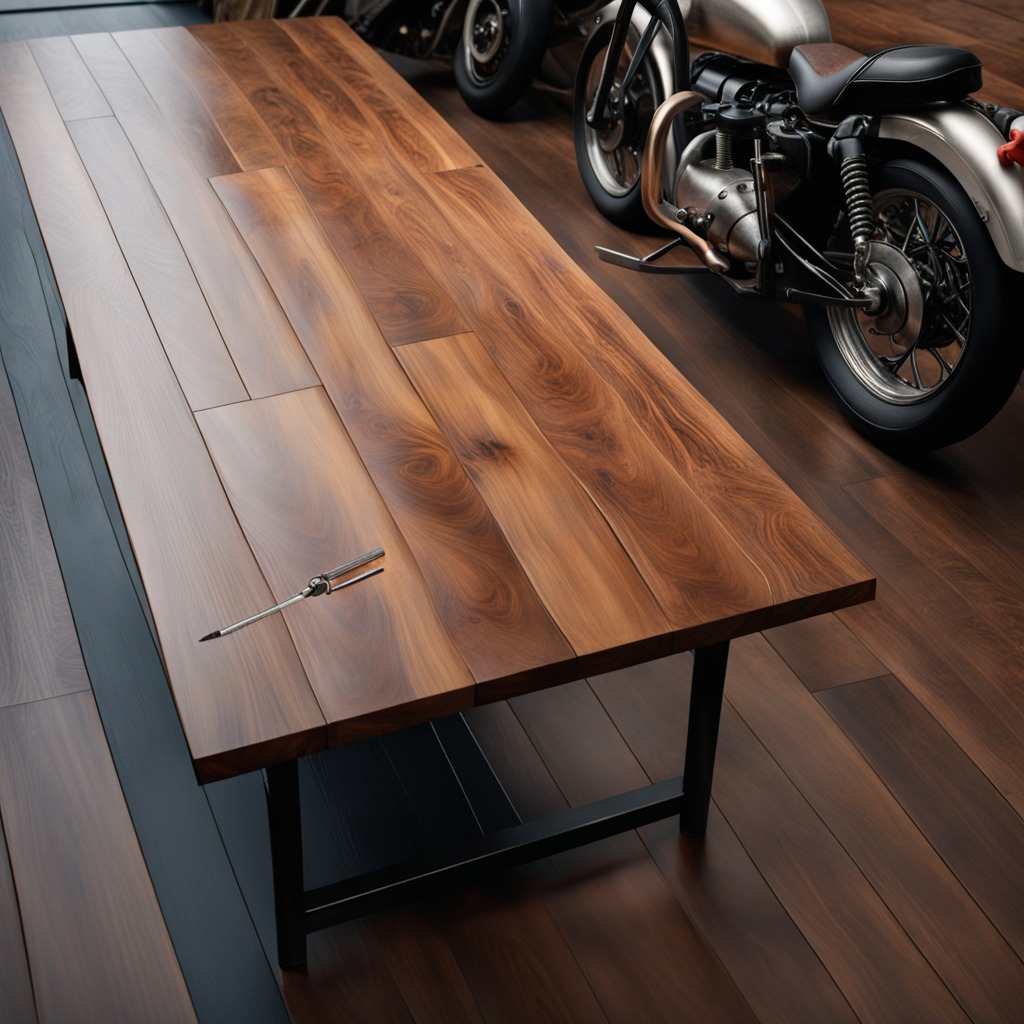
A screwdriver lies on an oil-spilled wooden table in a vintage motorcycle garage.